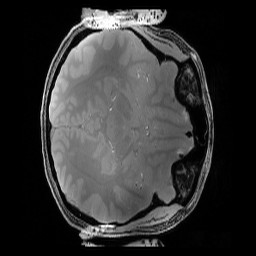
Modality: PDw
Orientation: axial
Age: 27
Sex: female
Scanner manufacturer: siemens
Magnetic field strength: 6.98 T
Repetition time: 1.44 s
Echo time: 0.00252 s